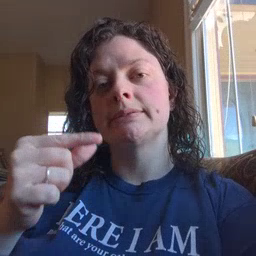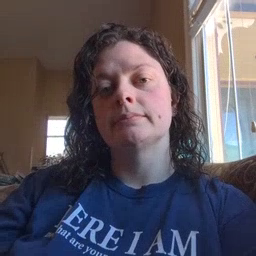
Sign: green